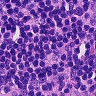
Metastatic tissue present: no